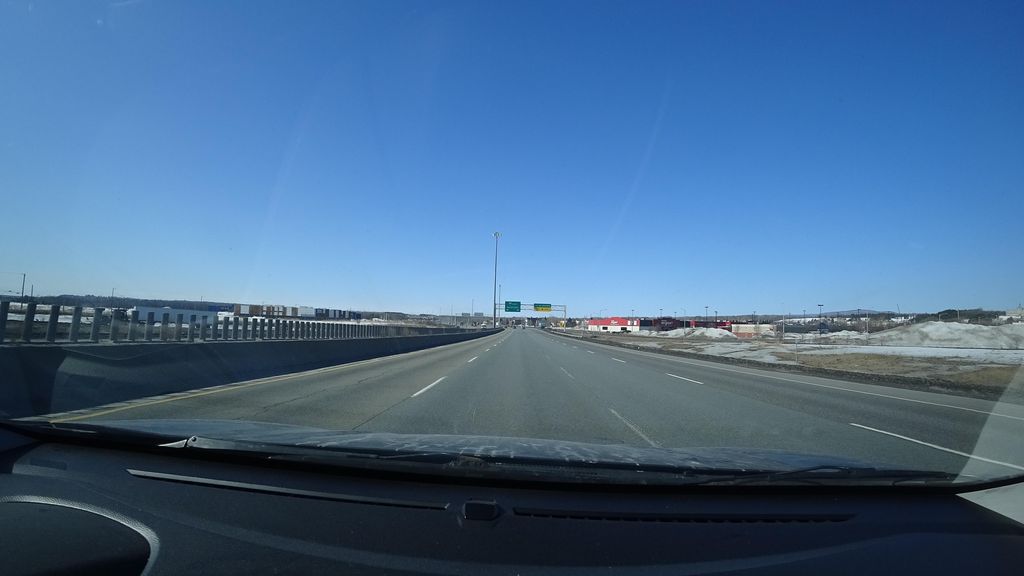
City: quebec_city